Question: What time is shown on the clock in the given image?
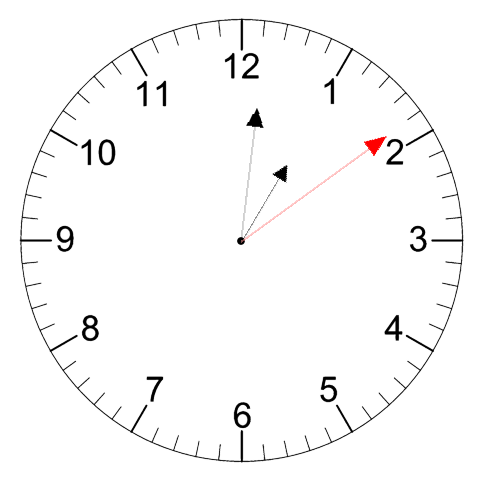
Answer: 01:01:09